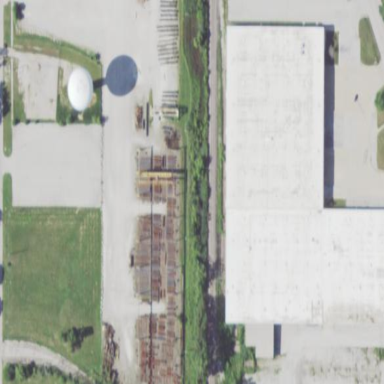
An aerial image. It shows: Industrial building.